Question: I have 2 'ListView' setup.
'Listview1' need to pass the data to 'listview2' when any of the data is double click by user.
How can I archive this? I am using vb 2008.
here is the image :

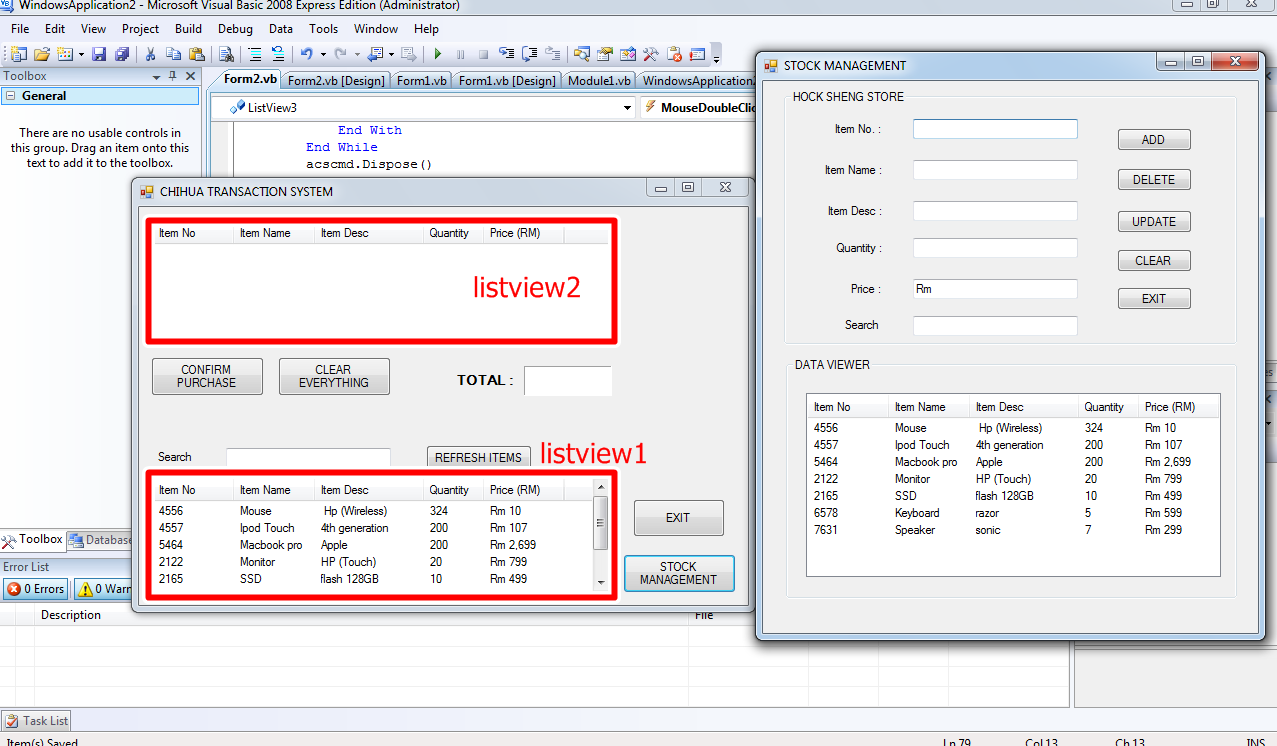
Answer: This is crude and simple, but it will give you a starting point. Note that there are any number of ways to approach this problem, and you will want to figure out any validation and such as required by your application. The biggest hurdle appears to be grabbing a reference to the item which is the target of the double click (as important, making sure that if the user double-clicks in an empty area of the ListView Control, that the last selected item is not added by mistake.
Hope this helps:
'''
Public Class Form1
Private Sub Form1_Load(sender As System.Object, e As System.EventArgs) Handles MyBase.Load
Me.ListView1.FullRowSelect = True
Me.ListView2.FullRowSelect = True
End Sub
Private Sub AddItemToSecondList(ByVal item As ListViewItem)
' NOTE: We separate this part into its own method so that
' items can be added to the second list by other means
' (such as an "Add to Purchase" button)
' ALSO NOTE: Depending on your requirements, you may want to
' add a check in your code here or elsewhere to prevent
' adding an item more than once.
Me.ListView2.Items.Add(item.Clone())
End Sub
Private Sub ListView1_MouseDoubleClick(sender As Object, e As System.Windows.Forms.MouseEventArgs) Handles ListView1.MouseDoubleClick
' Use the HitTest method to grab a reference to the item which was
' double-clicked. Note that if the user double-clicks in an empty
' area of the list, the HitTestInfo.Item will be Nothing (which is what
' what we would want to happen):
Dim info As ListViewHitTestInfo = Me.ListView1.HitTest(e.X, e.Y)
'Get a reference to the item:
Dim item As ListViewItem = info.Item
' Make sure an item was the trget of the double-click:
If Not item Is Nothing Then
Me.AddItemToSecondList(item)
End If
End Sub
End Class
'''